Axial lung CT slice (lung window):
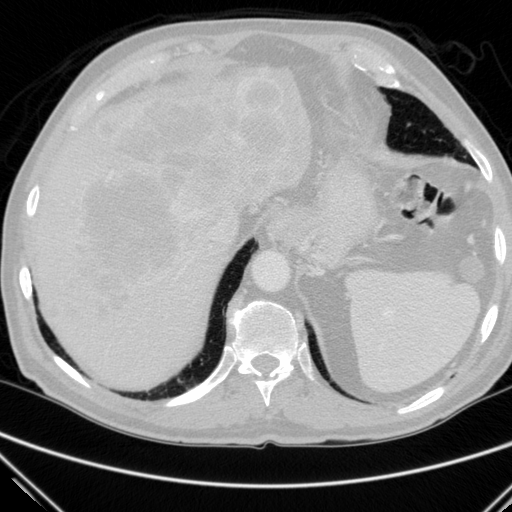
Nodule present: no